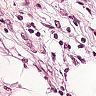
Metastatic tissue present: yes